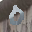
Label: 0